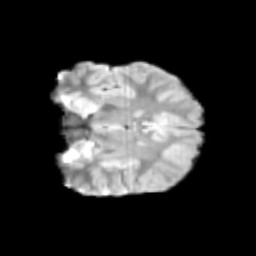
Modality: T2w
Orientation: coronal
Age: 9
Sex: male
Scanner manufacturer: siemens
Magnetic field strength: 3 T
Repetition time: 3.8 s
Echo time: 0.07 s